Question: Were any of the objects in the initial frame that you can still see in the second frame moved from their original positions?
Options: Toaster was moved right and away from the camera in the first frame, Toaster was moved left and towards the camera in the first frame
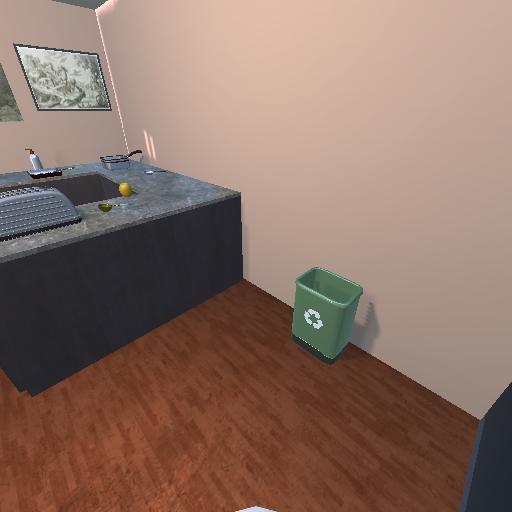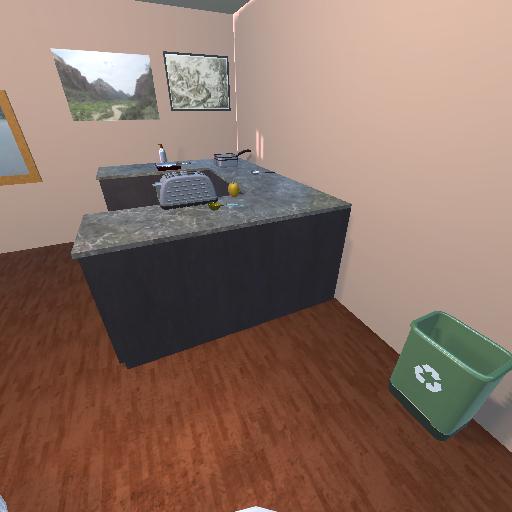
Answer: Toaster was moved right and away from the camera in the first frame